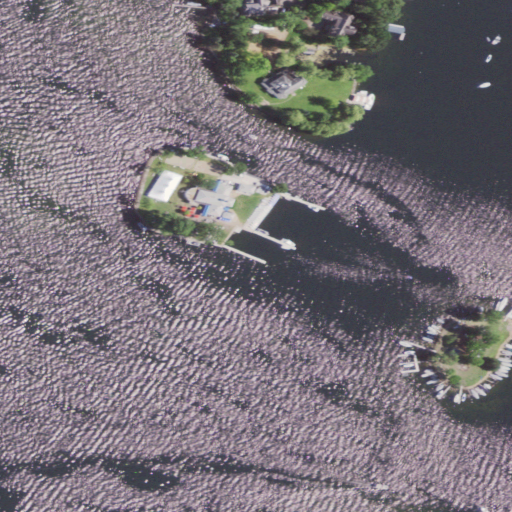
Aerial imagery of island in Minnesota named Light-House Island containing open water, herbaceous wetlands, low intensity development, medium intensity development, open development, and high intensity development